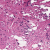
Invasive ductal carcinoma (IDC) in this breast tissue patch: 0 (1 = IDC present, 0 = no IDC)